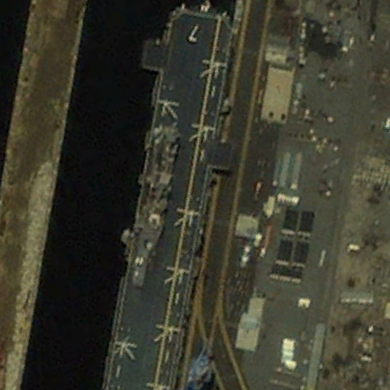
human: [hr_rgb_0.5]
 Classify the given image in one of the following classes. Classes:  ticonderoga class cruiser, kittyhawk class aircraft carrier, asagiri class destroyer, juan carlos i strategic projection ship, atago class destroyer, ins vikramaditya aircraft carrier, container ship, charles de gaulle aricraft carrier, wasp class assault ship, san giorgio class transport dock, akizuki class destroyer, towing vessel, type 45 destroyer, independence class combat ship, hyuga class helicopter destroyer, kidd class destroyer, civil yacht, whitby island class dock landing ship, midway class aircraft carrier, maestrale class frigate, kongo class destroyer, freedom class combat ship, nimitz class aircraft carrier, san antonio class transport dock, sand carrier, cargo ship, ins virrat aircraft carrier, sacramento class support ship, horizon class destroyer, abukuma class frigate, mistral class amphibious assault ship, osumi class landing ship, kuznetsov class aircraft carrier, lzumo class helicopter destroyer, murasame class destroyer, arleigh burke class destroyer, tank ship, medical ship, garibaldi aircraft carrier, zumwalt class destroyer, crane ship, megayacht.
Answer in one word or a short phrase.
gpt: Wasp class assault ship